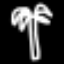
Label: palm tree